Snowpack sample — Rabbit Ears Pass, Jackson County, Colorado, USA (12/17/25, 1:08 PM MST)
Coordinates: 40.387, -106.625
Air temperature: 34 °F
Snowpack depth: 46 cm
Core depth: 40 cm
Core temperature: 28.4 °F
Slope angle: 6°, slope face: 165°
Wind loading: medium
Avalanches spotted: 0
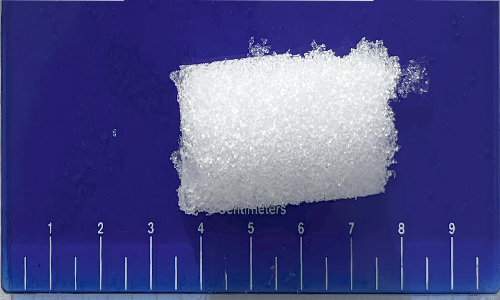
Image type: core
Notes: No avalanches spotted nearby, although collected in a meadowy area with minimal risk on this face of the pass.